Field crop: maize
Growth stage: 2
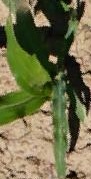
Species: maize